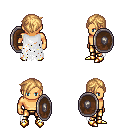
a pixel art fantasy rpg character, male body template, human, tanned skin, white tattered cape, gold greaves, light blonde pixie cut hairstyle, bracelets, gold boots, shield, four views (front, back, left, right), 2x2 character sprite sheet, small pixel art, hard edges, no anti-aliasing